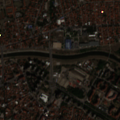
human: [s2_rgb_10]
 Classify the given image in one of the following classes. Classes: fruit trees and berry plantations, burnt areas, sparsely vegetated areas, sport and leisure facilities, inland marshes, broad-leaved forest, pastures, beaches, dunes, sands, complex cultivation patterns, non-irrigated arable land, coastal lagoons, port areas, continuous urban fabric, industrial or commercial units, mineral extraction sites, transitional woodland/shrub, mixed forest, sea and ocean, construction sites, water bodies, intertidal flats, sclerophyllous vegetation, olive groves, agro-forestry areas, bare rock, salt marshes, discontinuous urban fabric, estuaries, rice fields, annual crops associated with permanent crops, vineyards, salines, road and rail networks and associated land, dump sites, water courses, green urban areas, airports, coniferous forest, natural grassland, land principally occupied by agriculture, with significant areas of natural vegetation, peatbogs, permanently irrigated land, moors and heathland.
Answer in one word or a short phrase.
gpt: discontinuous urban fabric, water courses